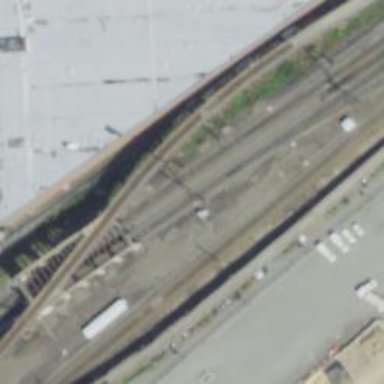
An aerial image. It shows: Railway track with contact line for electrification.